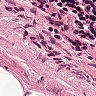
Metastatic tissue present: no